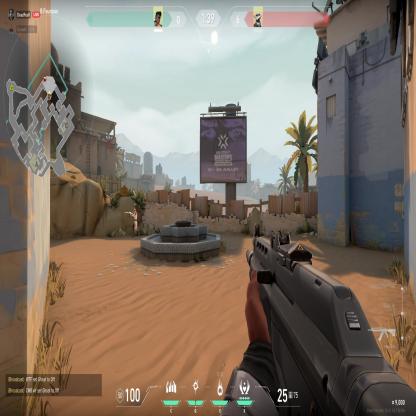
Label: enemy